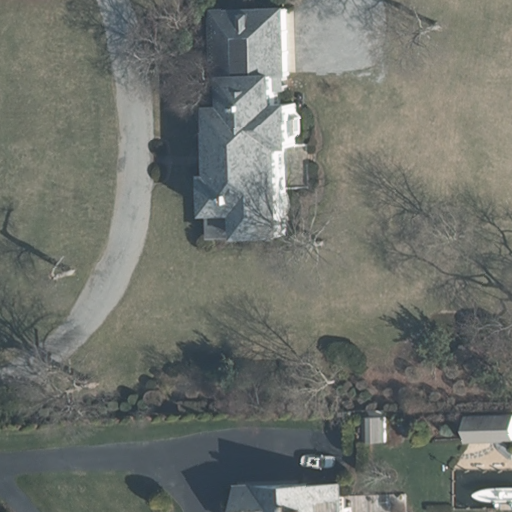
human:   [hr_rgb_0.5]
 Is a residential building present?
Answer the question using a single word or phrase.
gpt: yes

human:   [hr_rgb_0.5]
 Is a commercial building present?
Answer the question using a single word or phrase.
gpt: no

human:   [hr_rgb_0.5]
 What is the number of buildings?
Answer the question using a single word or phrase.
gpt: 4

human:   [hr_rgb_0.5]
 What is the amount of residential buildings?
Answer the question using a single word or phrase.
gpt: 2

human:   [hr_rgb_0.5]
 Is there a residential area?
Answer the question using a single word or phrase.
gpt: yes

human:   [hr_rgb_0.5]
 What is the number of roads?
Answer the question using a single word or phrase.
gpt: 0

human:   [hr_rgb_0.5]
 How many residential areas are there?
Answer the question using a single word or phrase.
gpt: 1

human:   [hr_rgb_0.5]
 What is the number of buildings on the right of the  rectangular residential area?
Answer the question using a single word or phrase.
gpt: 4

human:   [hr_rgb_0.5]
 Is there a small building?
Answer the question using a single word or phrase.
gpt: yes

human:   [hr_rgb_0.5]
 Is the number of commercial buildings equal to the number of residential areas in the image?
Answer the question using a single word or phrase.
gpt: no

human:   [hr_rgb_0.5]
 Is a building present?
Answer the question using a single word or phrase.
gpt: yes

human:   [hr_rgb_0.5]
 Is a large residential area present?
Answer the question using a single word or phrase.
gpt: yes

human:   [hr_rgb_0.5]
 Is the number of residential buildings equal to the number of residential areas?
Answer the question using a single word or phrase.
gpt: no

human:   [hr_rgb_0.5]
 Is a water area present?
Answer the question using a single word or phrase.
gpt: no

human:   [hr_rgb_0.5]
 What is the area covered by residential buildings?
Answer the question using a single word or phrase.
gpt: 958m2

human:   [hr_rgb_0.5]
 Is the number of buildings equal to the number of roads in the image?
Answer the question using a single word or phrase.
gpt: no

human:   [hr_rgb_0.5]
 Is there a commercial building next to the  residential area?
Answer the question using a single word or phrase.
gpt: no

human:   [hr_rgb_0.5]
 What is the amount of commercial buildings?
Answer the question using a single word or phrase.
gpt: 0

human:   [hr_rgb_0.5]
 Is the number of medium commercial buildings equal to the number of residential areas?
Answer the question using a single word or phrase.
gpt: no

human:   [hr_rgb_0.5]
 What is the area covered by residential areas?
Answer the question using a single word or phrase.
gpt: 10595m2

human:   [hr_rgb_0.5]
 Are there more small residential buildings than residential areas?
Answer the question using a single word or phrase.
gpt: no

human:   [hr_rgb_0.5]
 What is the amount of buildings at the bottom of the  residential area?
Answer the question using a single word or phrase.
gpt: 3

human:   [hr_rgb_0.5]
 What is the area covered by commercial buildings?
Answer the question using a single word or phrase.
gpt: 0m2

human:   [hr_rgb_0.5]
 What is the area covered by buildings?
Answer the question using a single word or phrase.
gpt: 1039m2

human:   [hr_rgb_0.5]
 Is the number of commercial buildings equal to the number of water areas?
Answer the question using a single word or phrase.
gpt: yes

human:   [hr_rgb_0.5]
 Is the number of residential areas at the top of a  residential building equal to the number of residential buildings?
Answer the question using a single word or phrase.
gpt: no

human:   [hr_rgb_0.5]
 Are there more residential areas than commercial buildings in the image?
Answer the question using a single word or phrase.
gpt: yes

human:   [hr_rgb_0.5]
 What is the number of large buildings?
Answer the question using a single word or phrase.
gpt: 1

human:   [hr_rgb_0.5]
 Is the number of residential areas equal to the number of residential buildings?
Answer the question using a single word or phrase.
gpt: no

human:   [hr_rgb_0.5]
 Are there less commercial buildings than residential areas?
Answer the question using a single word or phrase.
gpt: yes

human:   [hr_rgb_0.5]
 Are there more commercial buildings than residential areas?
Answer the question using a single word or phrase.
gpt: no

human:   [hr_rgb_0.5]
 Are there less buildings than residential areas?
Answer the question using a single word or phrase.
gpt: no

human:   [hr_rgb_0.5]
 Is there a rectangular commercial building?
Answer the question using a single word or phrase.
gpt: no

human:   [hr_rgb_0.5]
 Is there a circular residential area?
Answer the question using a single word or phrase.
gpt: no

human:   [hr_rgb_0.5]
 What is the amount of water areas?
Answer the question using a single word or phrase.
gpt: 0

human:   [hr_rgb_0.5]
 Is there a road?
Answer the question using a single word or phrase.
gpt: no

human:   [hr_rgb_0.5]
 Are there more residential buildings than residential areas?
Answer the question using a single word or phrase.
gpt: yes

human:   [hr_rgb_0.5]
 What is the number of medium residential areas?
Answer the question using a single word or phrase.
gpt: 0

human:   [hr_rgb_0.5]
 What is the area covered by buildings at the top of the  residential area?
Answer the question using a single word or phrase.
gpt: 772m2

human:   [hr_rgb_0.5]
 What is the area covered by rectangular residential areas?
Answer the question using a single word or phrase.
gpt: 10595m2

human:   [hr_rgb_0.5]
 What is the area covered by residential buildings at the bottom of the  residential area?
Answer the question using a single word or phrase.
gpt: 186m2

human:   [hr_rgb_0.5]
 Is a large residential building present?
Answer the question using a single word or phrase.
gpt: yes

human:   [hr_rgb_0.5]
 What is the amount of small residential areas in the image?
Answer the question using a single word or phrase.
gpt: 0

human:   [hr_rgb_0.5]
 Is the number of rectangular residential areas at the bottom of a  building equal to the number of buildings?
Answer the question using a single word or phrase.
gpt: no

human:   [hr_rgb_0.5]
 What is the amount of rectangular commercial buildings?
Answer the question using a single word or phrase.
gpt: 0

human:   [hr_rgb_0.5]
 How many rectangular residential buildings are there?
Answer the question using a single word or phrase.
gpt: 0

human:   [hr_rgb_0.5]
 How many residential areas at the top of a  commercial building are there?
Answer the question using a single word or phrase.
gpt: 0

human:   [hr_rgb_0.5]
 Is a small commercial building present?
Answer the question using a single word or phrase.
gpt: no

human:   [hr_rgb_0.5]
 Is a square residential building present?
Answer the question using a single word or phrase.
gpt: no

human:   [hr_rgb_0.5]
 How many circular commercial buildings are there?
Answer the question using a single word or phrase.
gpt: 0

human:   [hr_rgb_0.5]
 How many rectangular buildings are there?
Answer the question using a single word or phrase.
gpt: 1

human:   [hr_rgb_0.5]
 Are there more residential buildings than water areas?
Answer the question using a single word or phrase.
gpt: yes

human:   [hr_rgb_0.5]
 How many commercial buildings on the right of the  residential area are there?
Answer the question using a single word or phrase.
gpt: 0

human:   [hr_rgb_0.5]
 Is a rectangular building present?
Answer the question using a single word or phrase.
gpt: yes

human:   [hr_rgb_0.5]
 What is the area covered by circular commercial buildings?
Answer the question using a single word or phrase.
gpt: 0m2

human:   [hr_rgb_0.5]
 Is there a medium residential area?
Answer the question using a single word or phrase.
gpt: no

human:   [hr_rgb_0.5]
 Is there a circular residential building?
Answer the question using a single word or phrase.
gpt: no

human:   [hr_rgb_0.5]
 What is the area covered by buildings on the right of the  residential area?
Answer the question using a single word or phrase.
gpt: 1039m2

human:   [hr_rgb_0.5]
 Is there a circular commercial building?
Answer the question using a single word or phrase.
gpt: no

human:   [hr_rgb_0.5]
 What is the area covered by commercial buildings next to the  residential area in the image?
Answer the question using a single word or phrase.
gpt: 0m2

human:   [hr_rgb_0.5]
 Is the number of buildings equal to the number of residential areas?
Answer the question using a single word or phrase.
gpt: no

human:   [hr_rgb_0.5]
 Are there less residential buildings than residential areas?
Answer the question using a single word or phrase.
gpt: no

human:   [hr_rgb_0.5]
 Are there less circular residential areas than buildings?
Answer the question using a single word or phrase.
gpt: yes

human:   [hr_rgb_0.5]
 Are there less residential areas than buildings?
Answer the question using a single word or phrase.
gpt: yes